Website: lowes
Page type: review-order
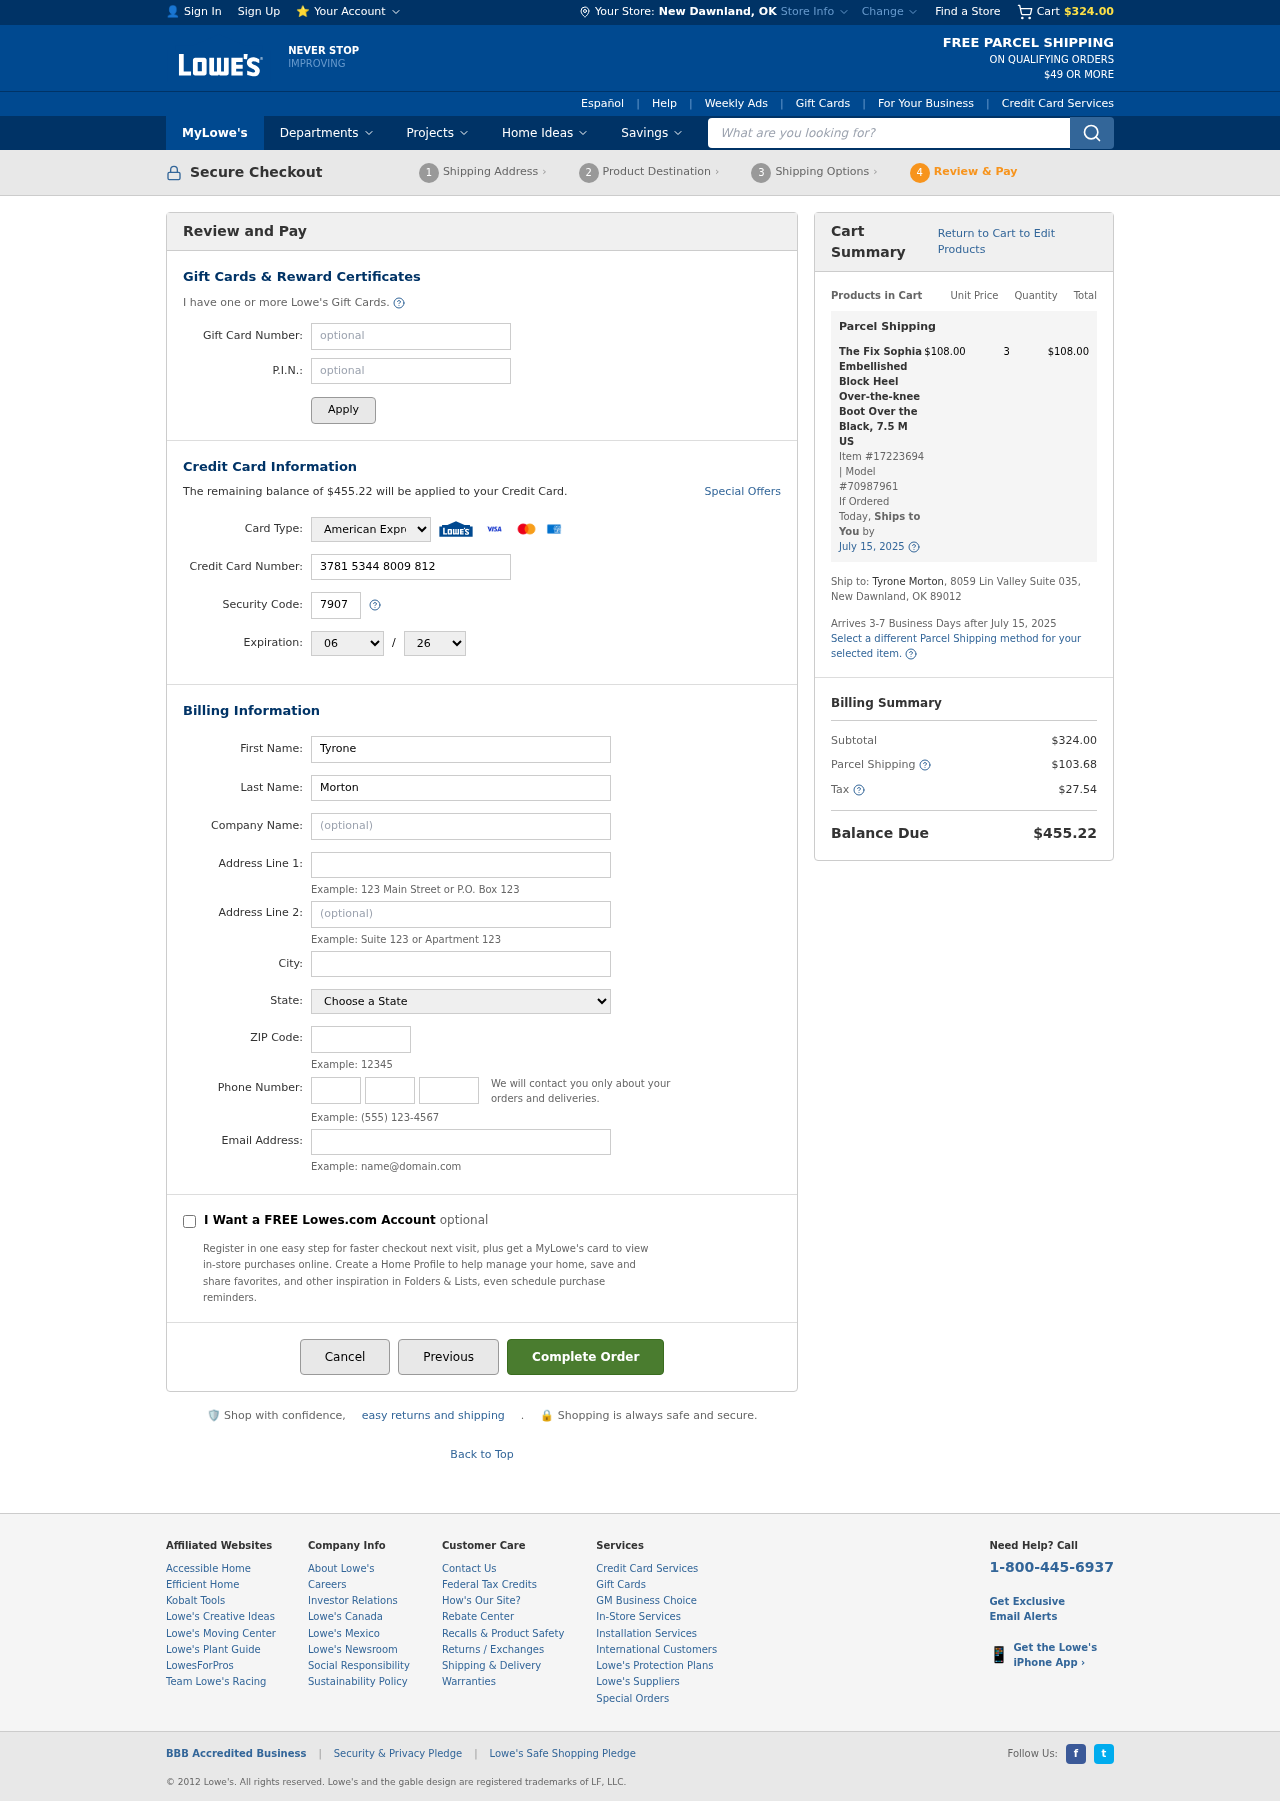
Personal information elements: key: PII_CARD_CVV
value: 7907
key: PII_CARD_EXPIRY_MONTH
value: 06
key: PII_CARD_EXPIRY_YEAR
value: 26
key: PII_CARD_NUMBER
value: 3781 5344 8009 812
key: PII_CARD_TYPE
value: American Express
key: PII_CITY
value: New Dawnland
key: PII_CITY_STATE
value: New Dawnland, OK
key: PII_EMAIL
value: tyronemorton@gmail.com
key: PII_FIRSTNAME
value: Tyrone
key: PII_LASTNAME
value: Morton
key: PII_PHONE_AREA
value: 902
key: PII_PHONE_PREFIX
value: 300
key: PII_PHONE_SUFFIX
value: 8474
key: PII_POSTCODE
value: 89012
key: PII_STATE
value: Oklahoma
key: PII_STREET
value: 8059 Lin Valley Suite 035
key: PII_STREET2
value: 8059 Lin Valley Suite 035
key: PII_STREET2
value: Apt. 028
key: PII_FULLNAME2
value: Tyrone Morton
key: PII_CITY_STATE_ZIP2
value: New Dawnland, OK 89012
Product elements: key: PRODUCT1_NAME
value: The Fix Sophia Embellished Block Heel Over-the-knee Boot Over the Black, 7.5 M US
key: PRODUCT1_PRICE
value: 108
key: PRODUCT1_QUANTITY
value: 3
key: PRODUCT1_ITEM_NUMBER
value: Item #17223694
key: PRODUCT1_MODEL_NUMBER
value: Model #70987961
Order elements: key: ORDER_SUBTOTAL
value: $324.00
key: ORDER_BALANCE_DUE
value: $455.22
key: ORDER_SHIPPING_DATE
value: July 15, 2025
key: ORDER_ITEM_TOTAL
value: $108.00
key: ORDER_SHIPPING_DATE2
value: July 15, 2025
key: ORDER_SHIPPING_COST
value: $103.68
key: ORDER_TAX
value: $27.54
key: ORDER_TOTAL
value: $455.22
Search elements: key: HEADER_SEARCH
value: What are you looking for?